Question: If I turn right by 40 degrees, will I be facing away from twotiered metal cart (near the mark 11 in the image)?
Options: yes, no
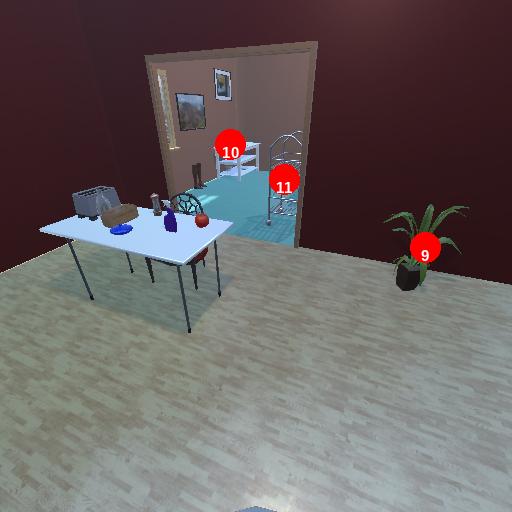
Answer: yes